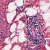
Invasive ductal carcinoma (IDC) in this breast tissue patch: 1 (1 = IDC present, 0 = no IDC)